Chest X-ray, PA view. Patient: 58 years old, sex F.
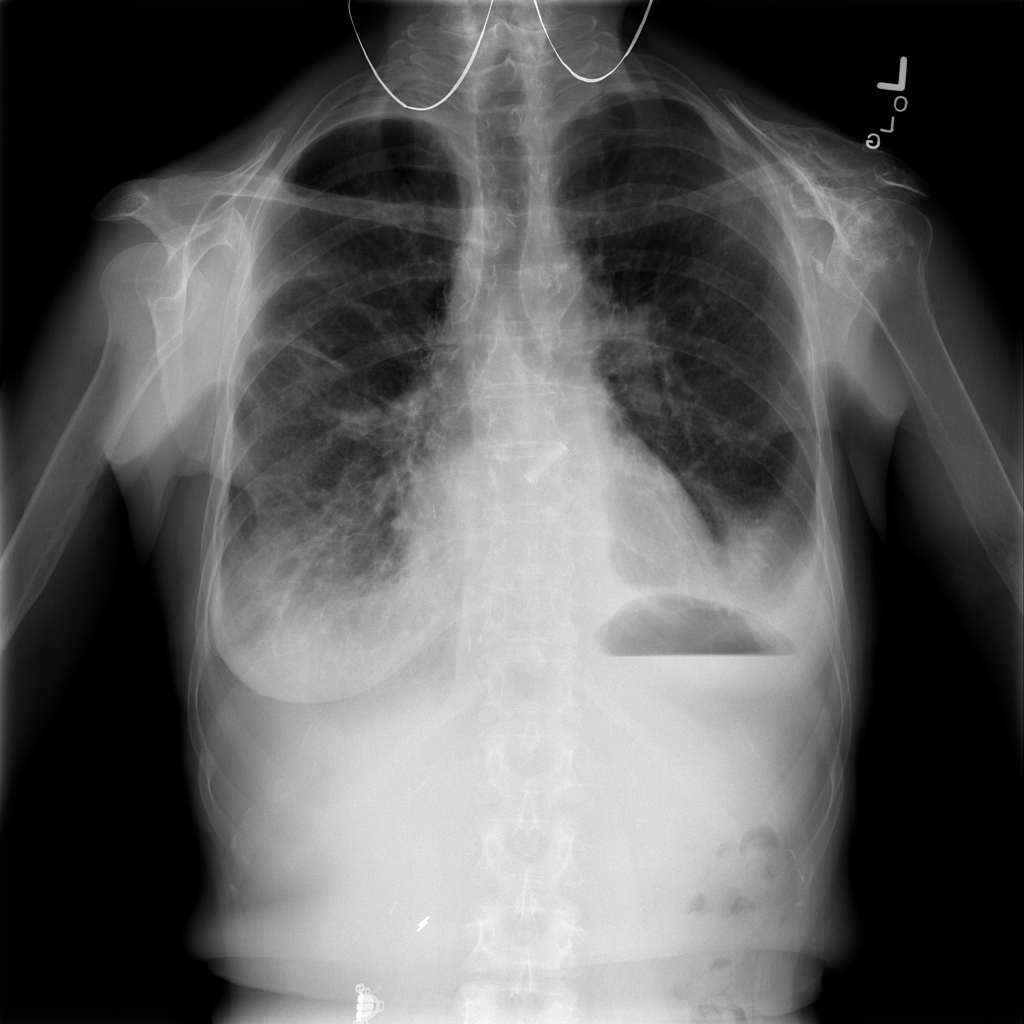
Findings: Fibrosis